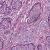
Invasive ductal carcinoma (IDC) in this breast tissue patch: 0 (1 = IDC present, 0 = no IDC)